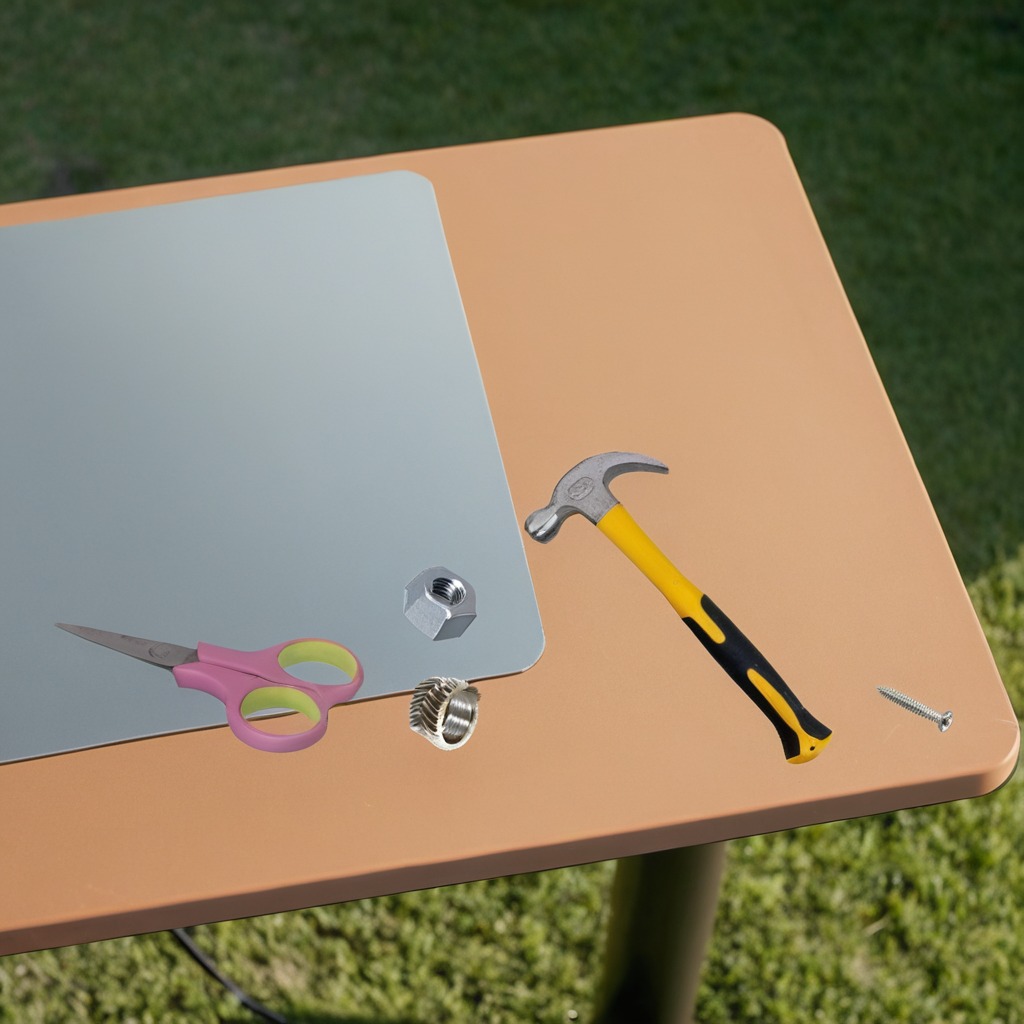
A gear with teeth is lying on a textured surface.